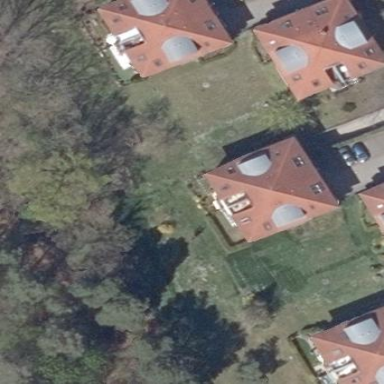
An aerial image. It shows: Pyramidal roof tops building of apartments.